Question: I am looking for a way to open a 'ContextMenu' "under" an item in a 'ListView'.
An example of this implementation can be found in the "reddit is fun" android app. I have attached a screen shot for your reference.

I have been trying to achieve this for quite a long time but have been unsuccessful. How can I achieve this functionality?
I think it is a very nice way of showing a context menu and I'd like to use this technique too!
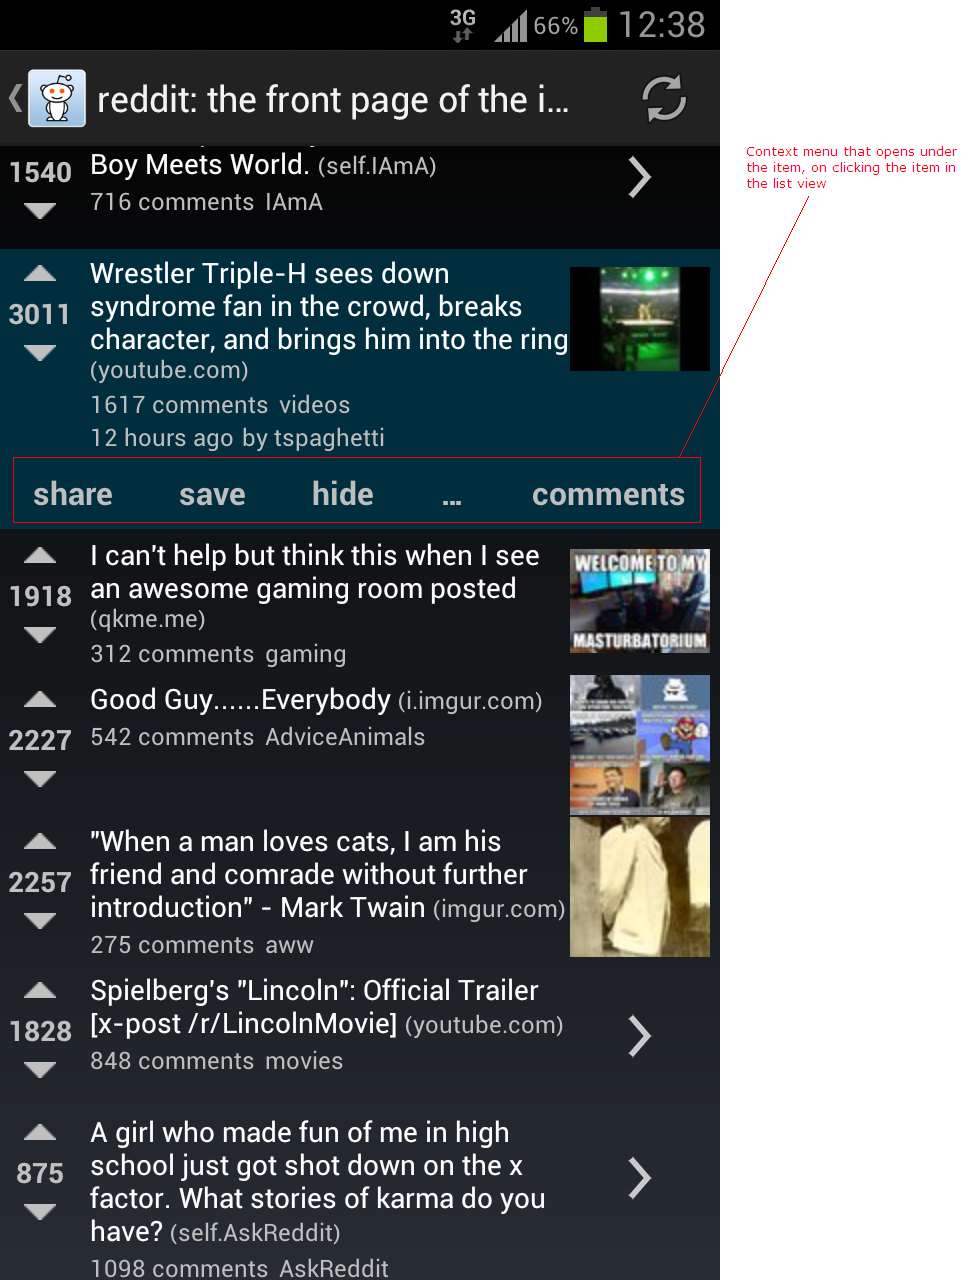
Answer: That menu could be implemented directly in the row layout. You'll have to add to your current layout the extra menu layout(and hide it at first, you probably don't want to show it when the user first works with the 'ListView'). All you have to then is to add the logic to show/hide the menu and also keep track of what is happening with the menu itself(in a custom adapter) and the items in it(like it the menu is open/ closed, the status of the items in it). You can find a simple sample about how to do this here: <URL> .